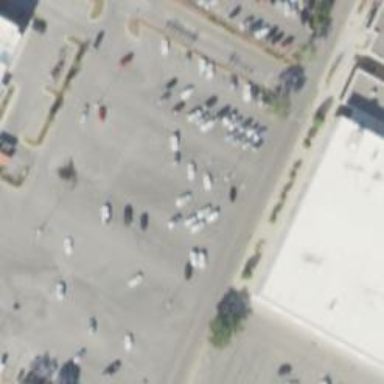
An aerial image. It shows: Parking space is available.